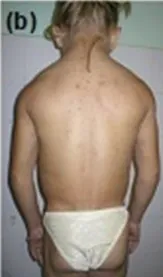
Patient 1 (proband) with familial partial lipodystrophy bearing the homozygous p. R582C lamin A mutation at (a,b) age 12 with decompensated hypothyroidism.
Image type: medical_photograph (skin_photograph)